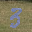
Label: 3